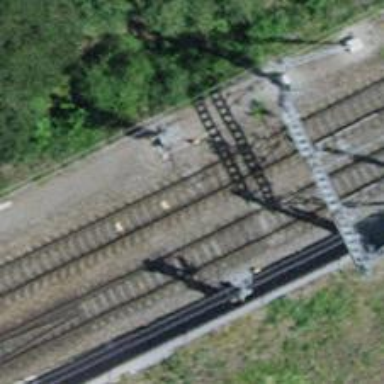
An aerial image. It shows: Railway signal.